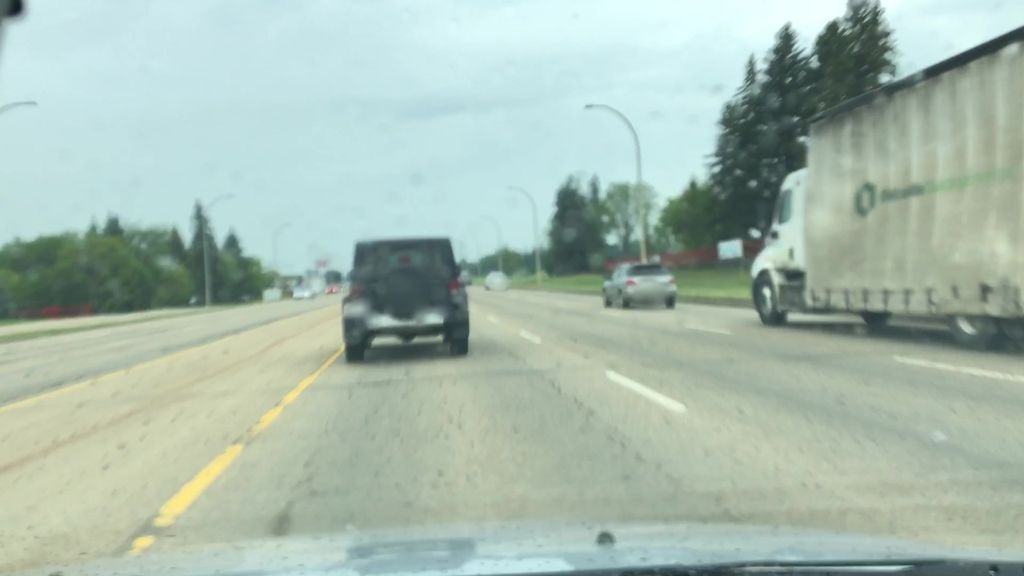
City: edmonton